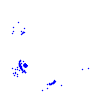
Particle: proton